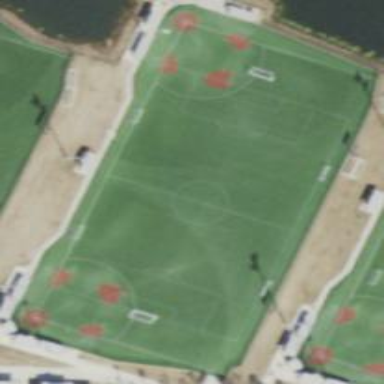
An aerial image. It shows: Pitch designated for soccer and softball recreational activities.